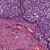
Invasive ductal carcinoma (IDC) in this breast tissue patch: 1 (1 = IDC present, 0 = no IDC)